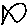
Label: fish